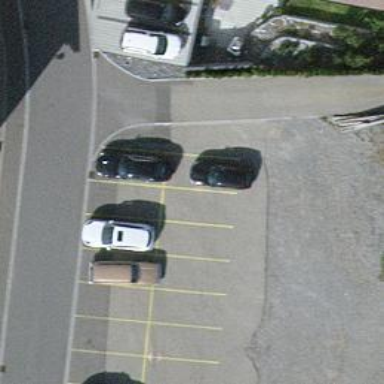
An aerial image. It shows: Parking area with surface.